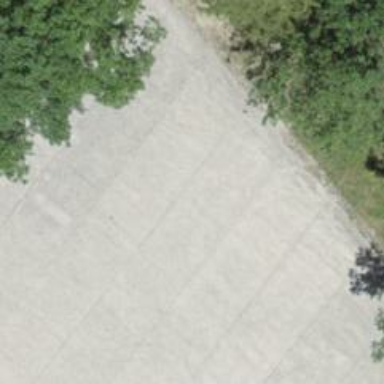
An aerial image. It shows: Parking area with concrete surface.